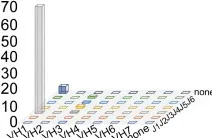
Hyperplastic T cells in inguinal lymph node turned out to be expanded CAR-T cells. (B) Immunohistochemical analysis of cervical lymph node biopsy for CD3, CD4, CD5, CD8, CD30 and Ki67 expression.
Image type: chart (chart)